Question: I'm trying to create a page with two columns of images that scroll independently. I've built a simple two-column div layout with each column floating with 50% width and 100% height. The overflow is set to auto, so the content scrolls independently, but images wider than the container are cut off within the div.
Is there any way to achieve such an effect where the divs scroll independently and are able to have images that extend beyond the container? Or is there perhaps another direction to pursue?
Thank you!
--
Edit: Image for better explanation
What I mean by the overflow cutting off is that images wider are essentially cut off at the scrollbar, what I'm trying to achieve can be seen in this image, with each column being able to scroll independently ( I suppose with the mousehweel):

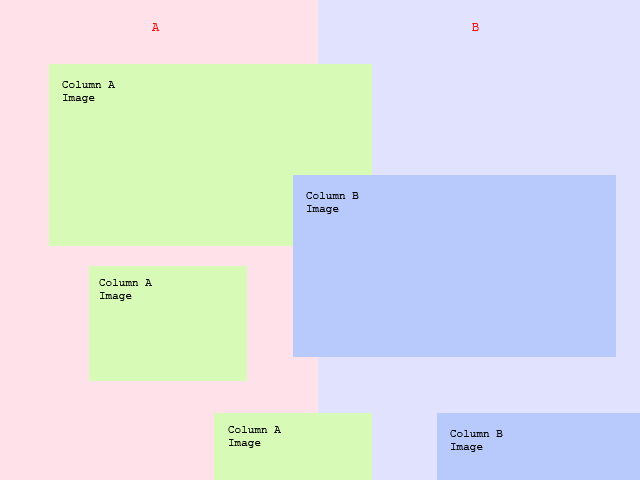
Answer: The answer you'd think would work is:
'''
overflow-x: visible;
overflow-y: scroll; /* or auto */
'''
But this doesn't appear to function like you'd think/hope. See this page for a grid of all possible overflow x/y combinations:
<URL>
So - I believe the answer is you'd have to:
'''
1) give each box a height
2) give each box overflow-y:scroll; /* or auto */
3) use css positioning to place the boxes where you want
'''
That should a) have the boxes in the correct place, but b) allow them to be side by side without a set width, and without needing float (which you can't get a consistent result w/out a set width in this case)
This would also have each box just auto-fit the width of the images, therefore they won't be cut off horizontally, but will still scroll vertically.